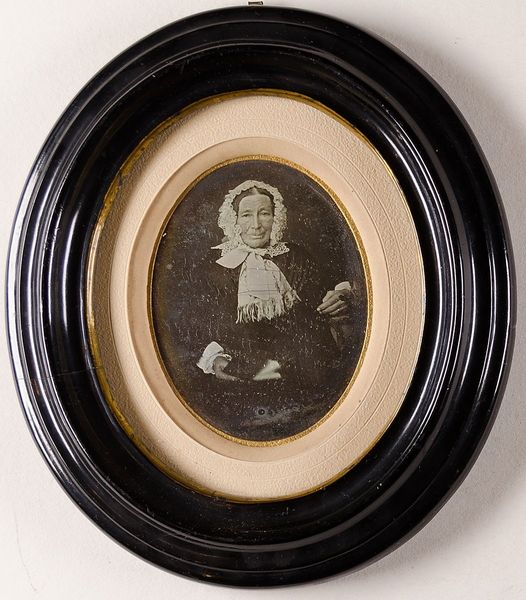
Titel: Unbekannte alte Frau
Standort: Hamburg
Institution: Museum für Kunst und Gewerbe Hamburg
Schlagwörter: frau, haube, portrait, kopfbedeckung, foto, fotografie, photographie, photo, gerahmt, lichtbild, daguerreotypie, bildwerke, angewandte und bildende kunst, hessische systematik, porträt, porträtfotografie, porträtphotographie, hüftbild